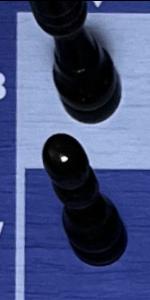
Label: Pawn_Black